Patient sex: F
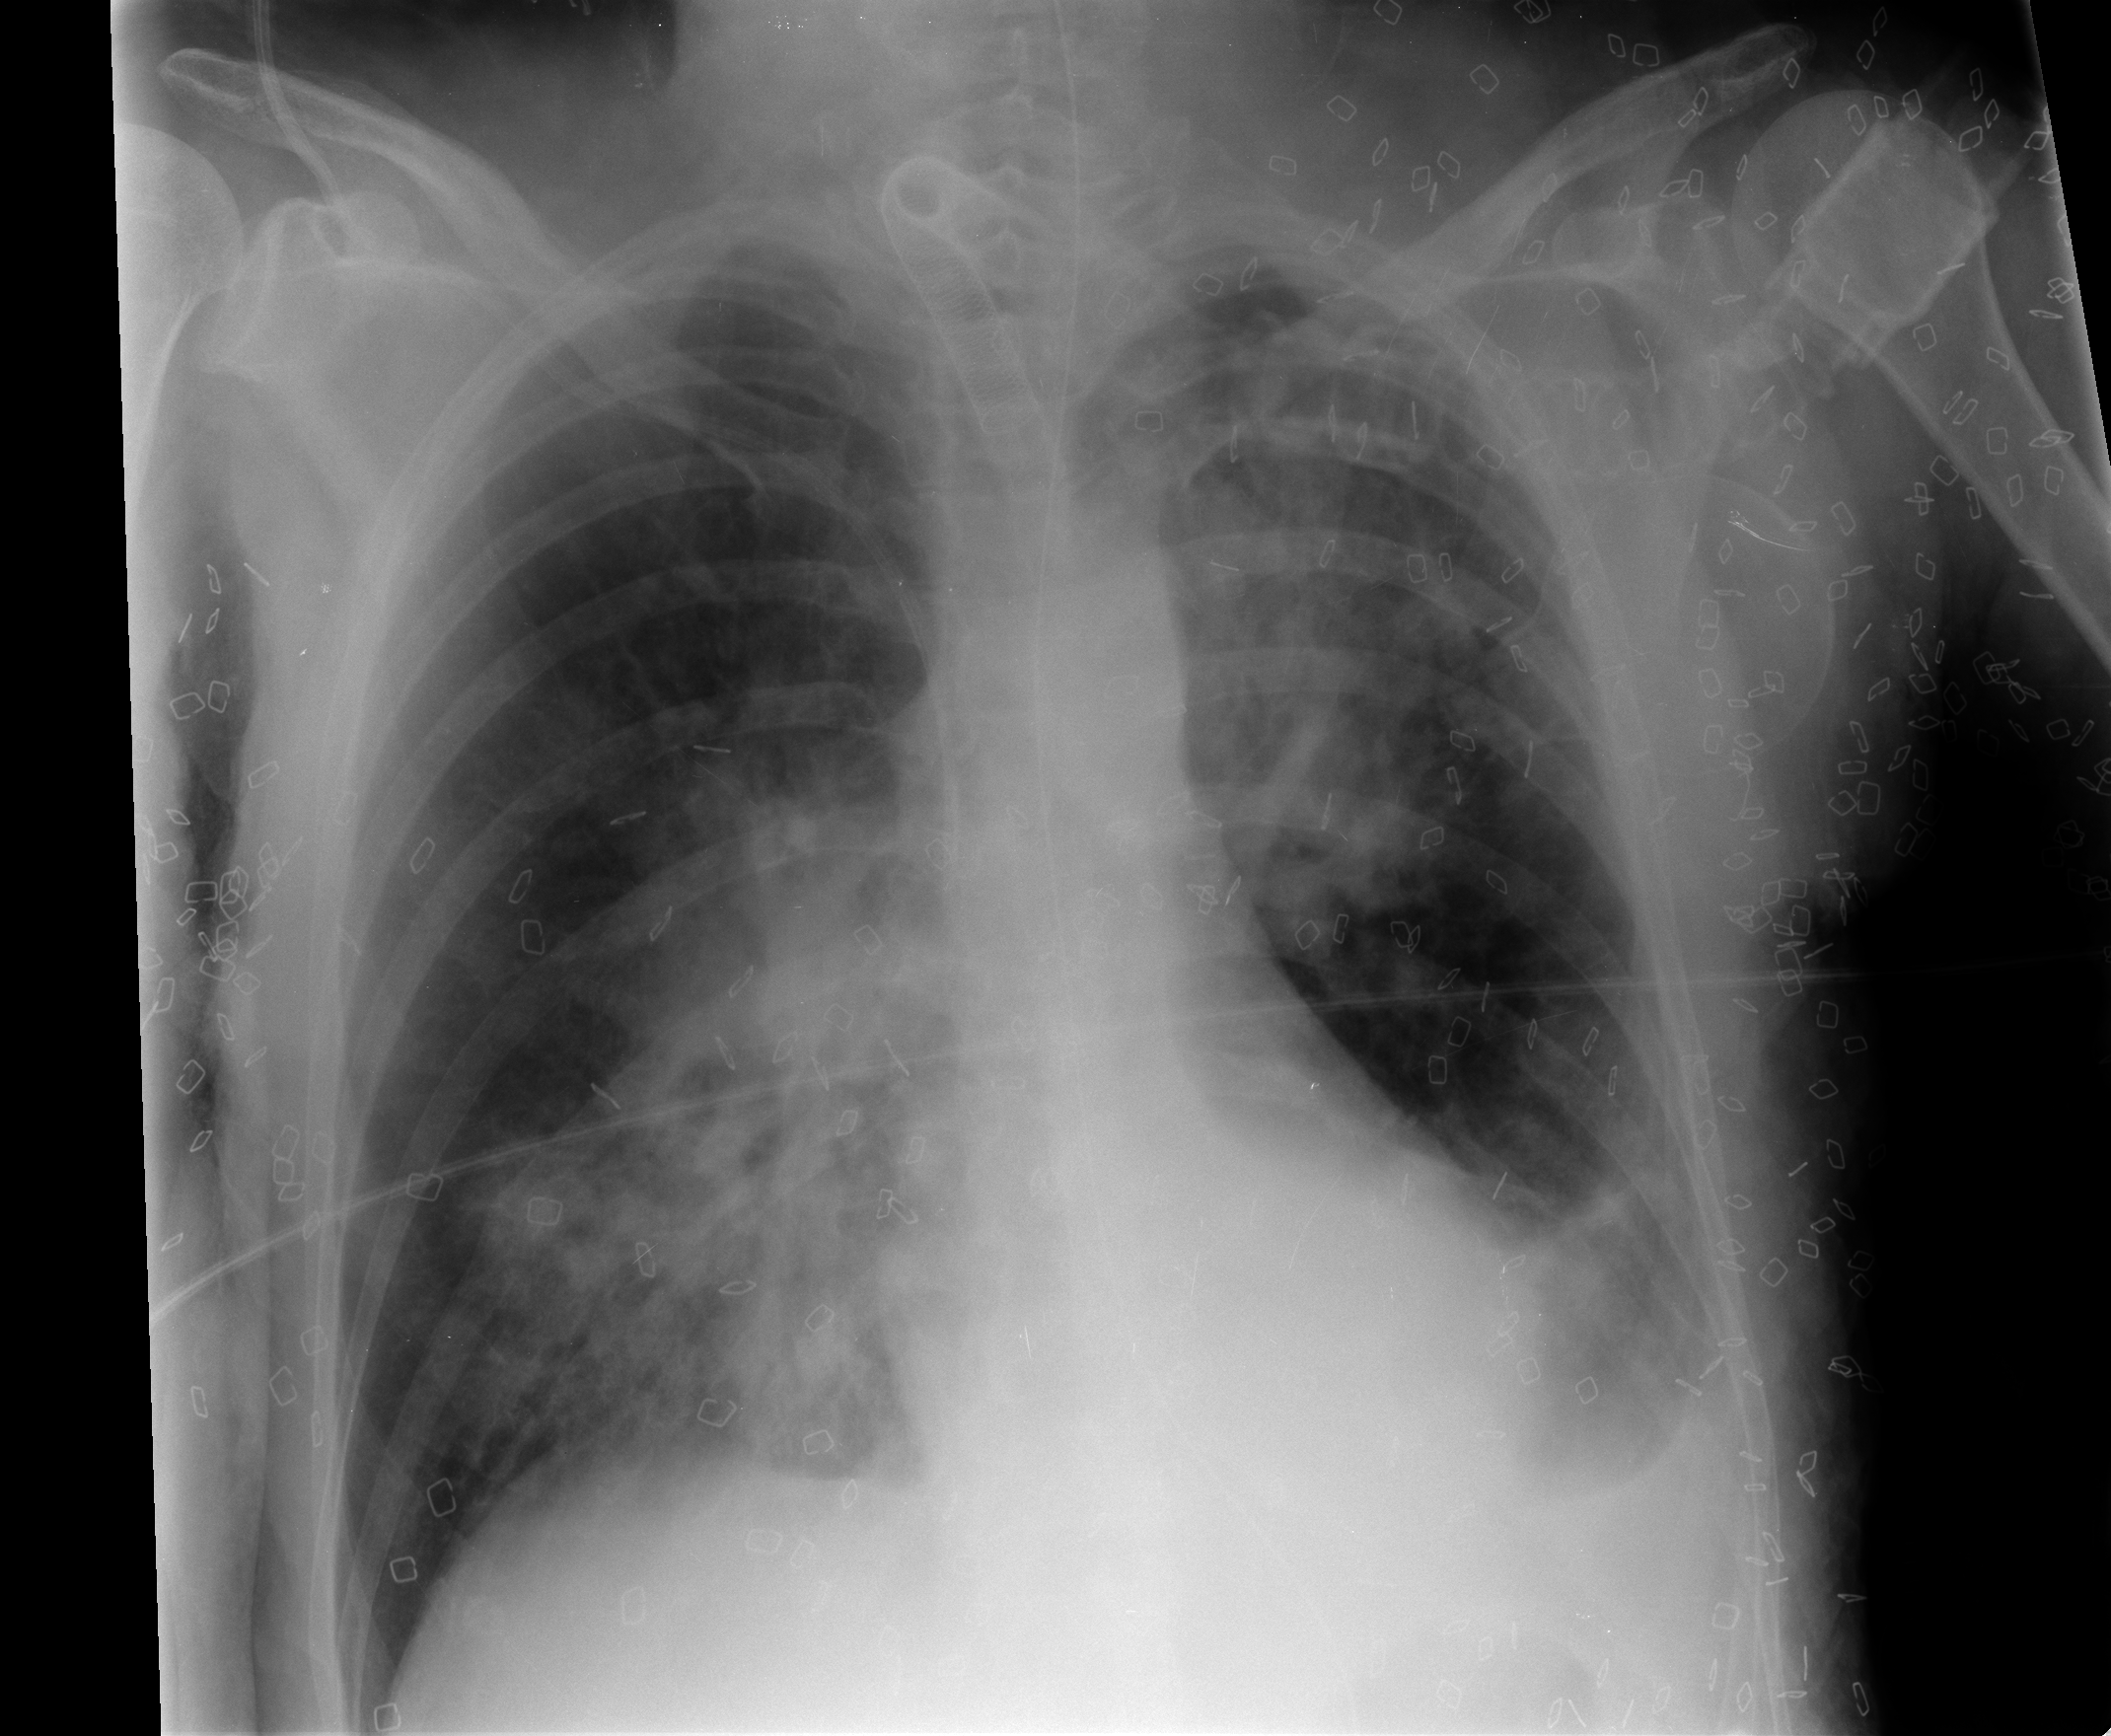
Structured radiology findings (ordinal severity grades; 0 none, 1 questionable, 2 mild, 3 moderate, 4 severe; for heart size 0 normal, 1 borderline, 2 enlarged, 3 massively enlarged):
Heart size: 0
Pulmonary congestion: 2
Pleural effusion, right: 0
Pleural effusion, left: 2
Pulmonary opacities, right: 3
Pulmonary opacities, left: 2
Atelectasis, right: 3
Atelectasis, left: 2